Field crop: maize
Growth stage: 2
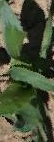
Species: maize